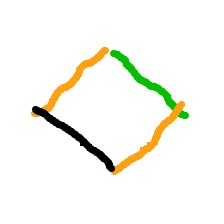
Shape: rhombus